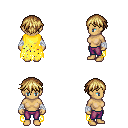
a pixel art fantasy rpg character, female body template, human, tanned skin, yellow tattered cape, magenta pants, blonde short bangs hairstyle, white cloth bandages, four views (front, back, left, right), 2x2 character sprite sheet, small pixel art, hard edges, no anti-aliasing